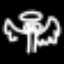
Label: angel